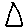
Label: triangle